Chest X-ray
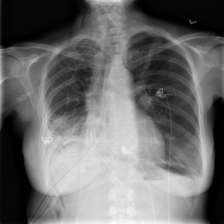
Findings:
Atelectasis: negative
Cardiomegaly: negative
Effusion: negative
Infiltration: positive
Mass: negative
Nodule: negative
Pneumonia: negative
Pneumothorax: positive
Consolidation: negative
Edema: negative
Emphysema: negative
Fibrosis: negative
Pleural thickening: negative
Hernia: negative